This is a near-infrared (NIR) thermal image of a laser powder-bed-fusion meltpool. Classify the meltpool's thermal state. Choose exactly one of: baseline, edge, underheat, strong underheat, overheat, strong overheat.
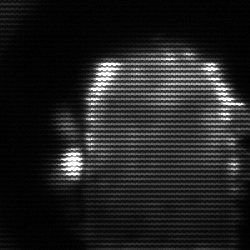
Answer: baseline